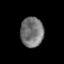
Tissue: prostate
Cell type: T cells
Senescence score: 0.1568
Nuclear area (px): 674
Mean DAPI intensity: 117.442